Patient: sex M, age 62
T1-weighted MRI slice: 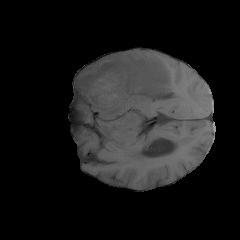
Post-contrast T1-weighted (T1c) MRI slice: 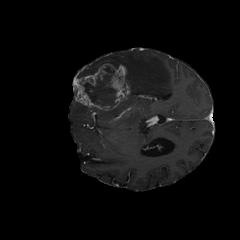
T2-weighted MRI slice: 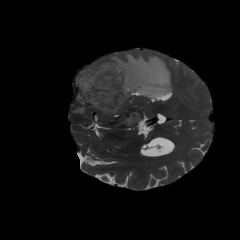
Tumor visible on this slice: yes
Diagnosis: Glioblastoma, IDH-wildtype
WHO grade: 4